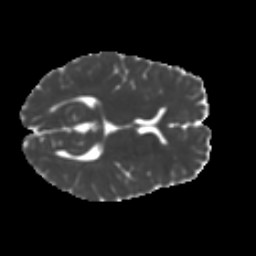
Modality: MD
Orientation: axial
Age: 22
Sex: female
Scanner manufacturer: ge
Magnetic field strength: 3 T
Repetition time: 7.8 s
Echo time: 0.0606 s